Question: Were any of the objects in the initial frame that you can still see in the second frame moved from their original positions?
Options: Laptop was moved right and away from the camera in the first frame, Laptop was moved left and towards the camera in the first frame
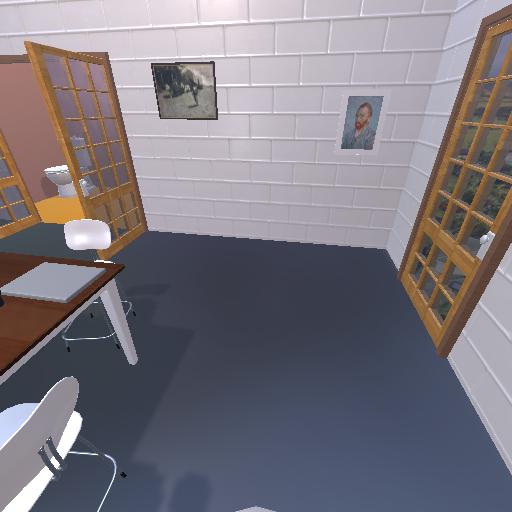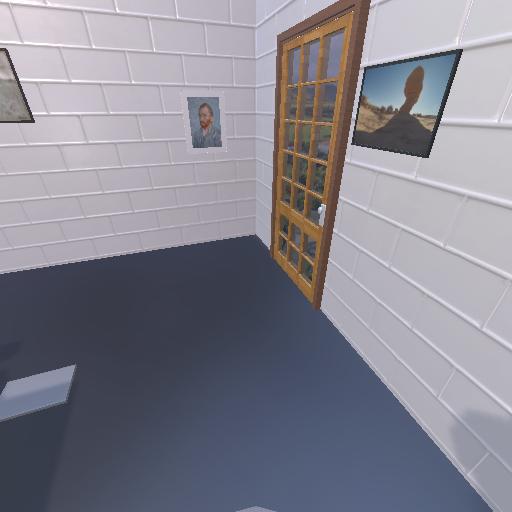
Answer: Laptop was moved right and away from the camera in the first frame